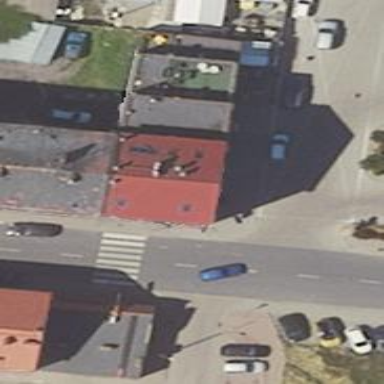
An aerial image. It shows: Café.